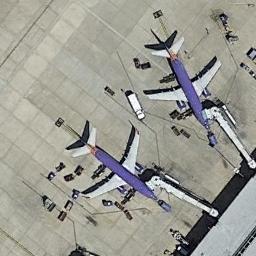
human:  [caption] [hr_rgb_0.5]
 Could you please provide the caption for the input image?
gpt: Two airplanes with a blue fuselage were on the airport and there are many containers around the airplane .

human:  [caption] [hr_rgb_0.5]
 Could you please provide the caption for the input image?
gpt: Two blue airplanes are parked on the runway beside the airport .

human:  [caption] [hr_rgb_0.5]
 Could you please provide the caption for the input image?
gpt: Two purple planes docked at the corresponding departure gates .

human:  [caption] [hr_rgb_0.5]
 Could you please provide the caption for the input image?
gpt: Two purple planes parked next to boarding bridges and some facilities around them .

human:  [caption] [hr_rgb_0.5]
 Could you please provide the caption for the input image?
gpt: Two planes are next to buildings in the parking lot with many cars .